Question: After I tap the Search icon, I want the SearchView widget to expand, and cover up the content below it. Inbox masks the current content by overlaying an opaque gray color above it. How do I do the same thing? I am using the 'SearchView' widget.

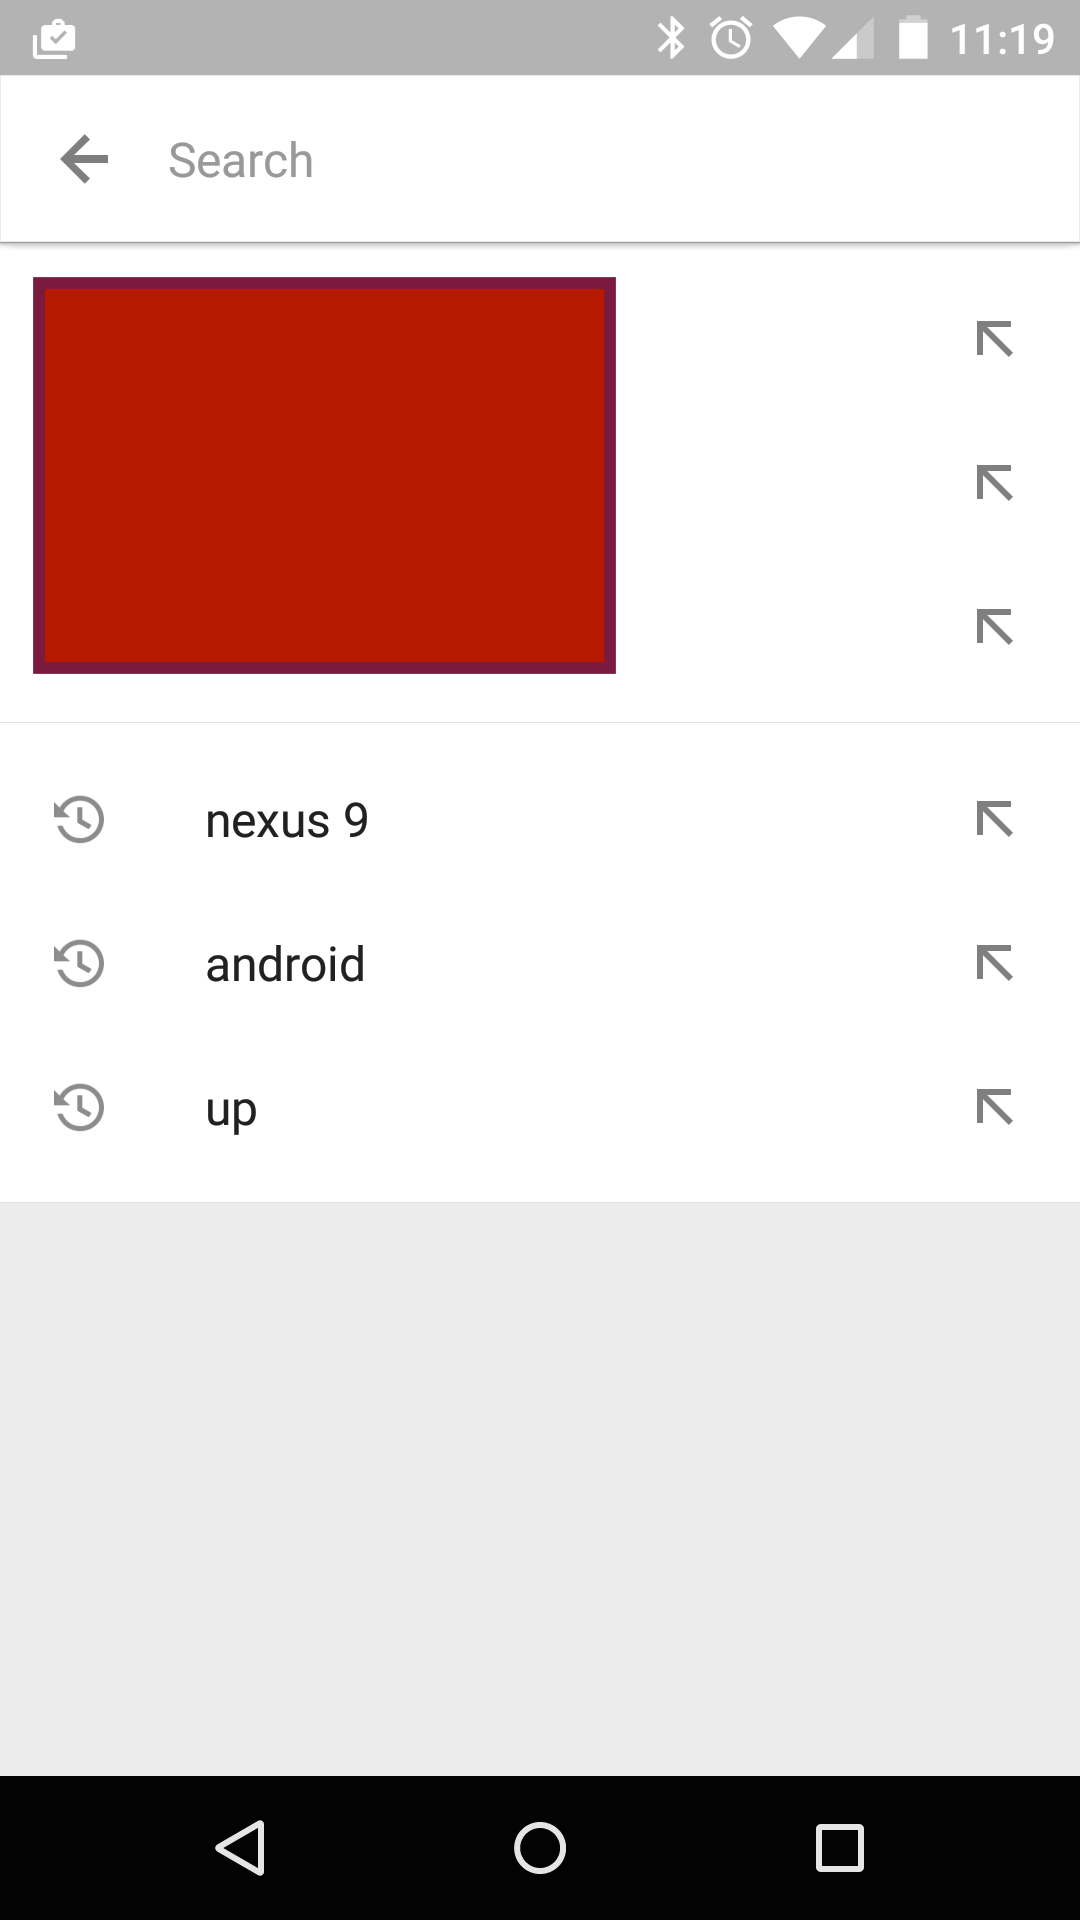
Answer: I achieved it by simply switching to another fragment when the searchview is expanded, and switch back when it is collapsed.. The code looks something like this:
'''
@Override
public boolean onCreateOptionsMenu(Menu menu) {
getMenuInflater().inflate(R.menu.main, menu);
//Setup the search widget
SearchManager searchManager = (SearchManager) getSystemService(Context.SEARCH_SERVICE);
MenuItem menuItem = menu.findItem(R.id.action_search);
SearchView mSearchView = (SearchView) menuItem.getActionView();
//Not sure if you need this line for the searchView to be expandable
mSearchView.setSearchableInfo(searchManager.getSearchableInfo(getComponentName()));
mSearchView.setOnQueryTextListener(new SearchView.OnQueryTextListener() {
@Override
public boolean onQueryTextSubmit(String s) {
//Update contents of the fragment
}
@Override
public boolean onQueryTextChange(String s) {
//Update contents of the fragment
}
});
MenuItemCompat.setOnActionExpandListener(menuItem,
new MenuItemCompat.OnActionExpandListener() {
@Override
public boolean onMenuItemActionExpand(MenuItem item) {
//Switch to search fragment
}
@Override
public boolean onMenuItemActionCollapse(MenuItem item) {
//Switch back to previous fragment
}
})
;
return super.onCreateOptionsMenu(menu);
}
'''